Field crop: maize
Growth stage: 2
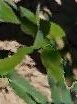
Species: maize